Chest X-ray:
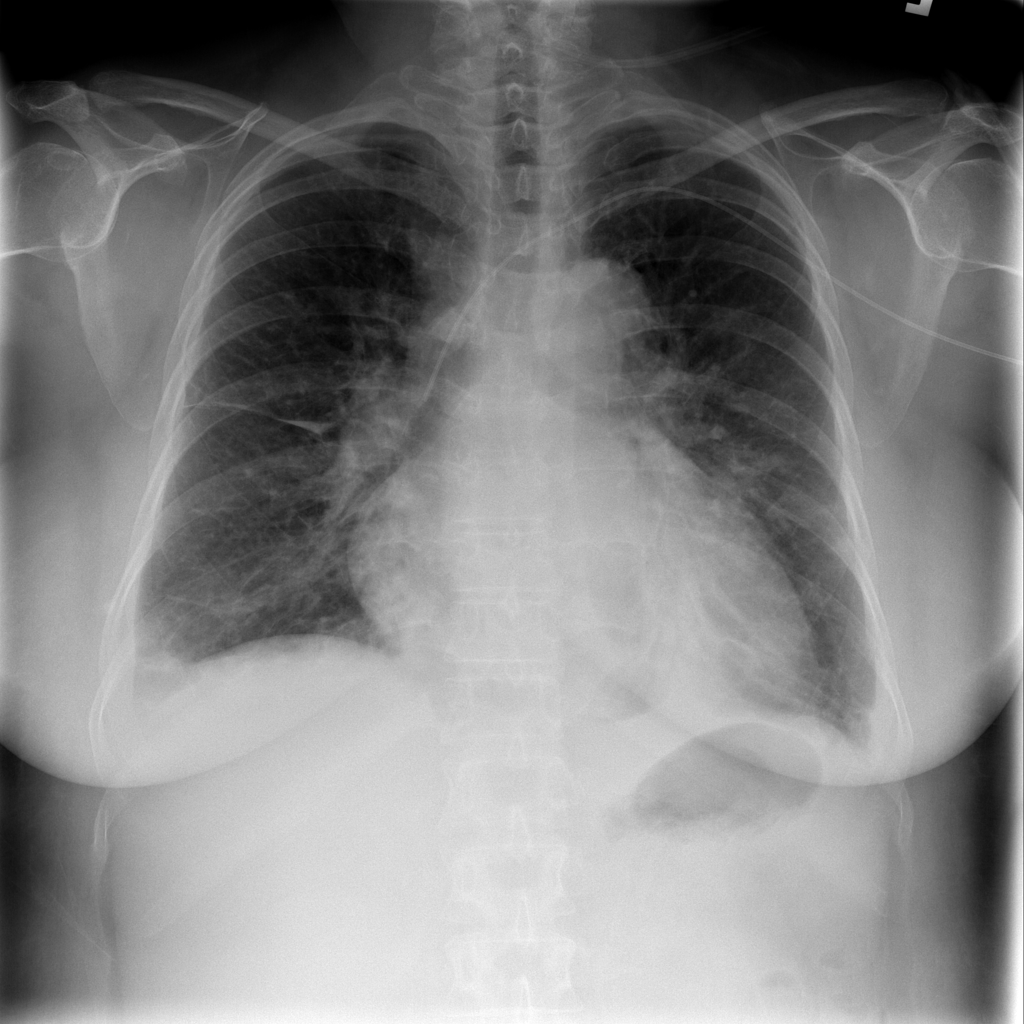
Findings: Consolidation, Effusion, Cardiomegaly
No abnormal finding: no